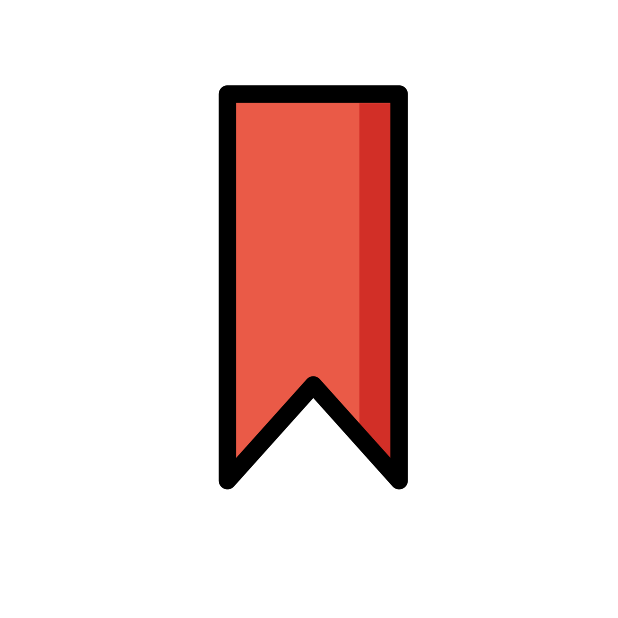
Emoji: 🔖
Name: bookmark
Unicode: 0x1f516